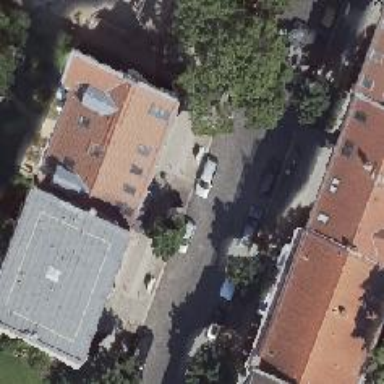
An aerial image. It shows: Image showing building with apartments.